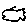
Label: fish